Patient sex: M
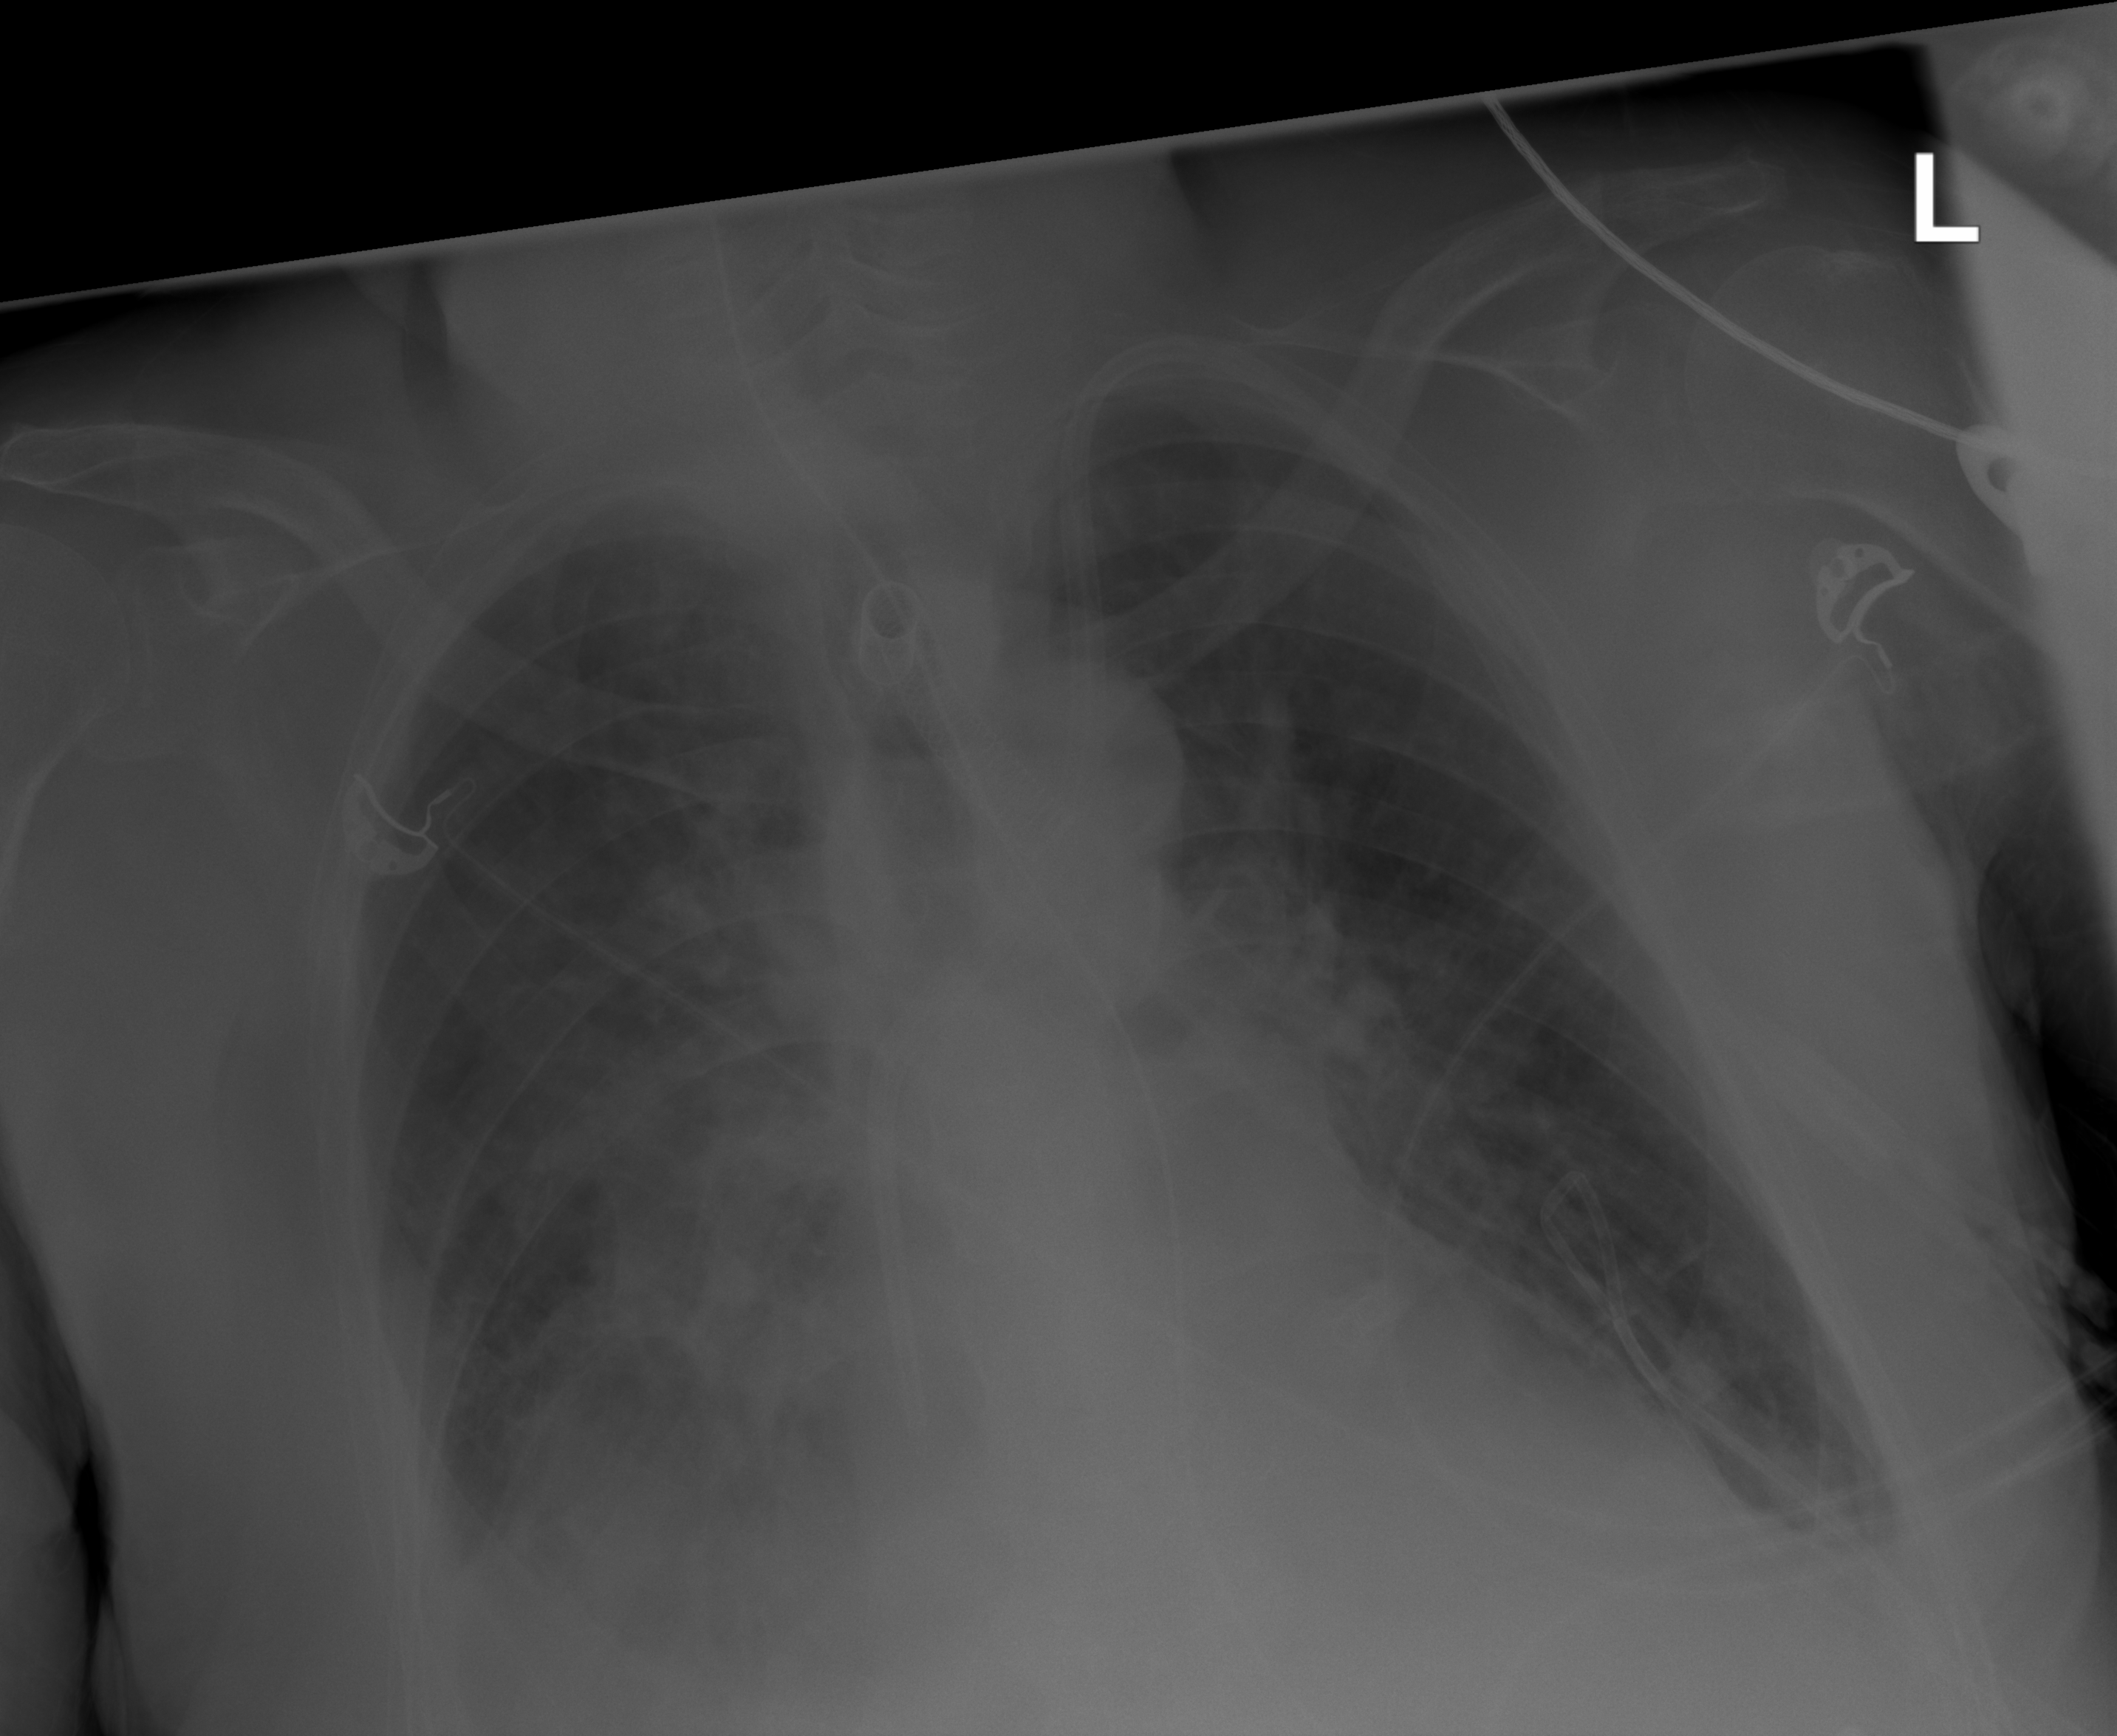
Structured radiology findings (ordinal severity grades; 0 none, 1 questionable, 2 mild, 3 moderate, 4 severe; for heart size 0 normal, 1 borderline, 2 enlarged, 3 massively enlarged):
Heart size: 1
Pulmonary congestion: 2
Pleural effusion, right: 3
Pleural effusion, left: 2
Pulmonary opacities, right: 3
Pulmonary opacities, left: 0
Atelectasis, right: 3
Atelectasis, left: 2